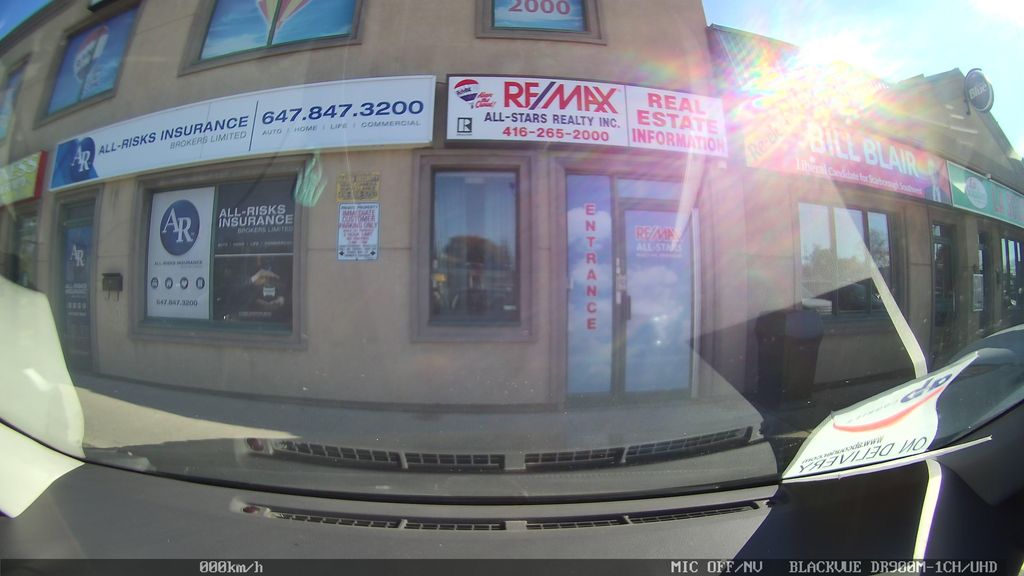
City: toronto